Question: I'm using Bootstrap Validator with my forms and would like to only show the visual cues when a input box is invalid not when values are valid (green). Is there a way to customize the validator css. I tried removing the valid code from the css/js file but it negates any css coloring.
See picture below:

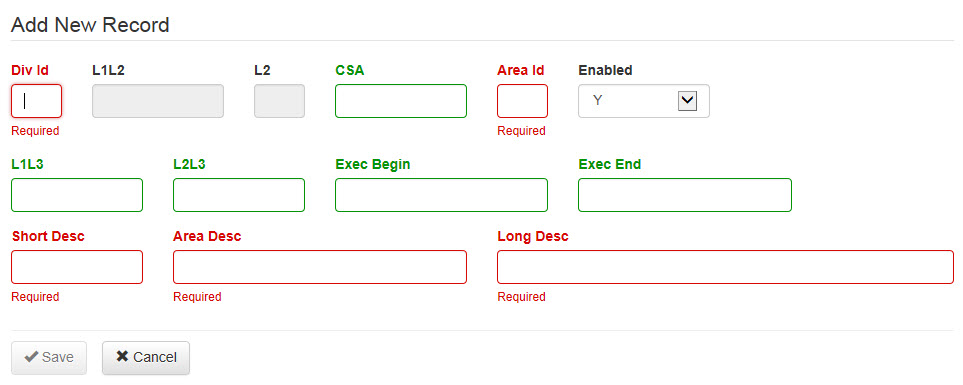
Answer: I don't quite understand what you mean.
Maybe you can override these css code below or delete them in bootstrap.css
'''
.has-success .form-control{ border-color:inherit !important;}
.has-success .form-control:focus { border-color:inherit !important;}
'''